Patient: sex M, age 65
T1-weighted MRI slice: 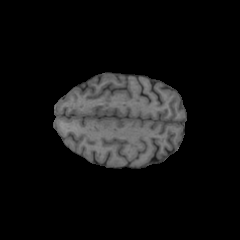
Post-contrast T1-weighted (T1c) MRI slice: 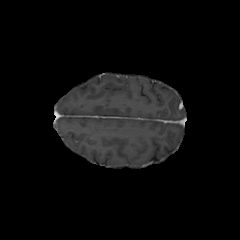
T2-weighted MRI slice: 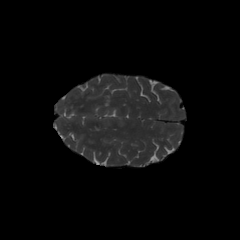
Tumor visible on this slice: no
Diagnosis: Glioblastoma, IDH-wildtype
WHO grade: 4